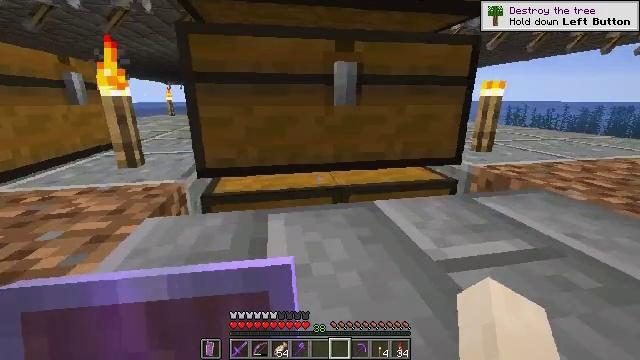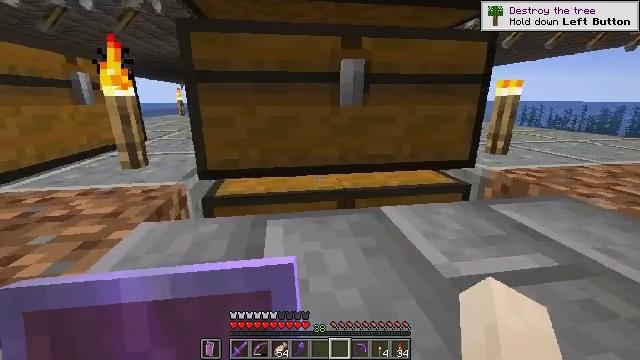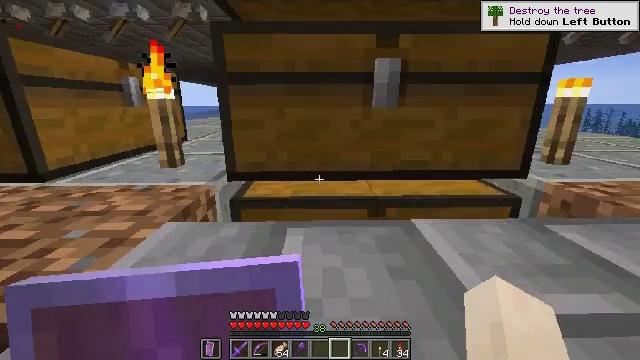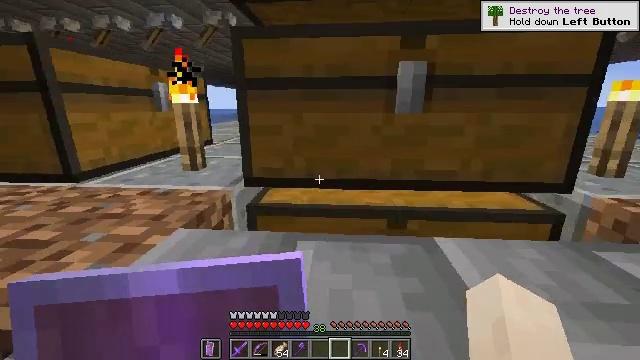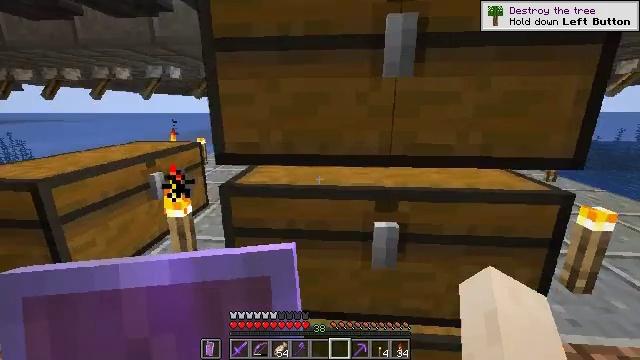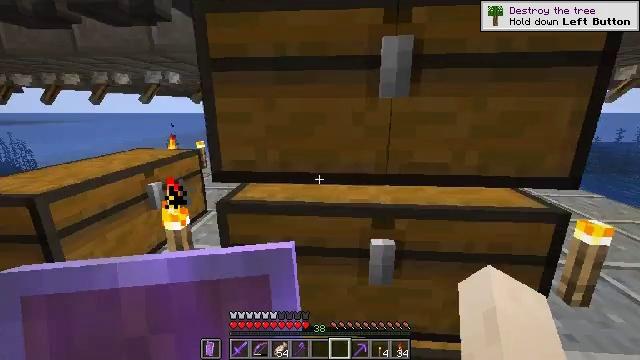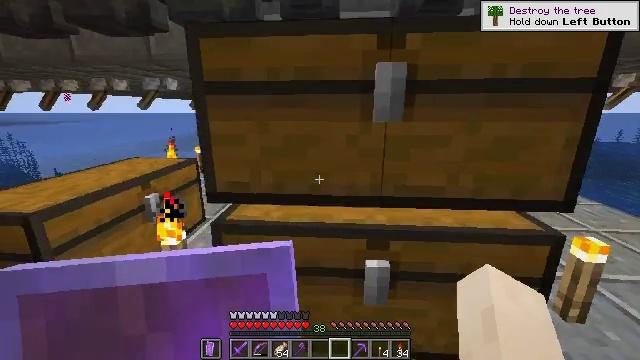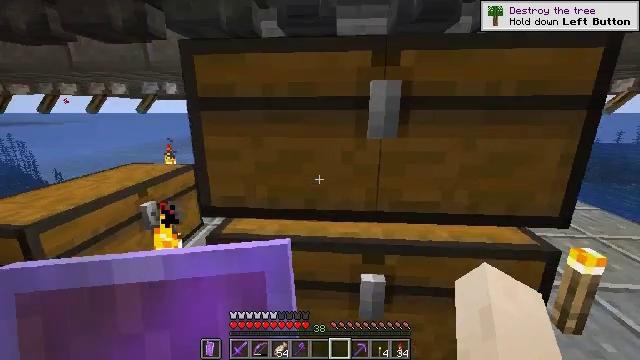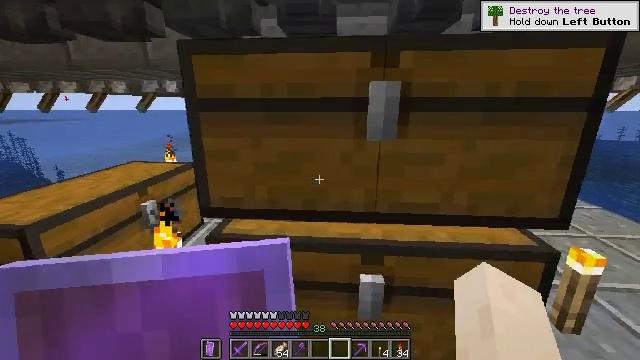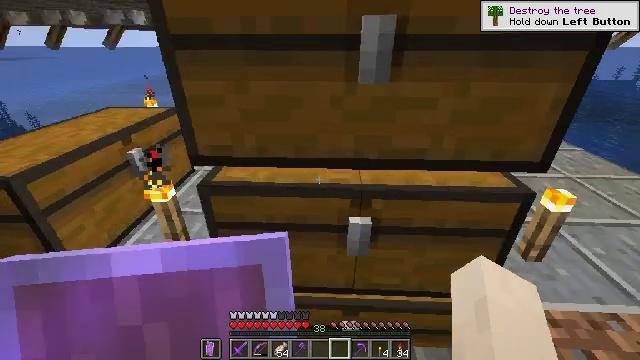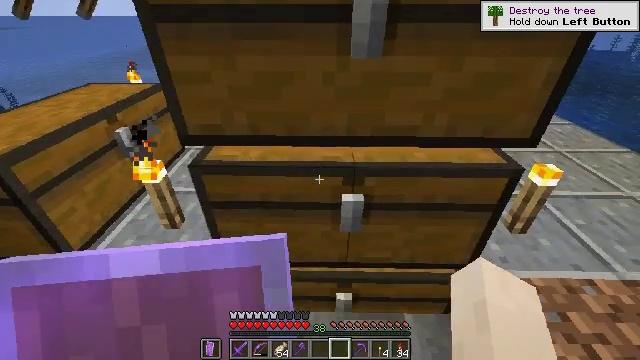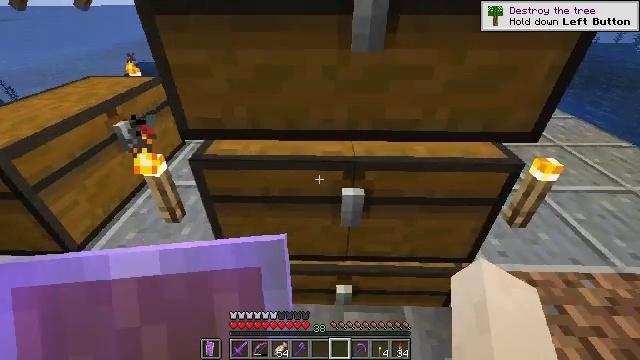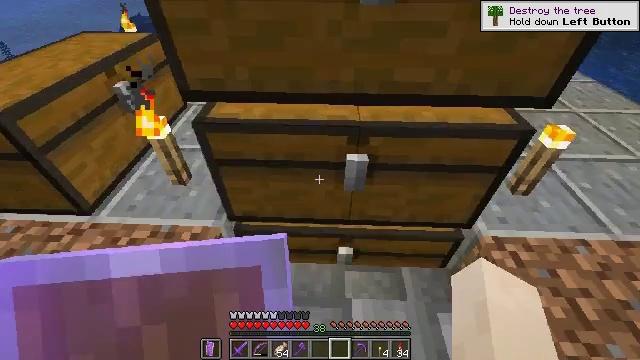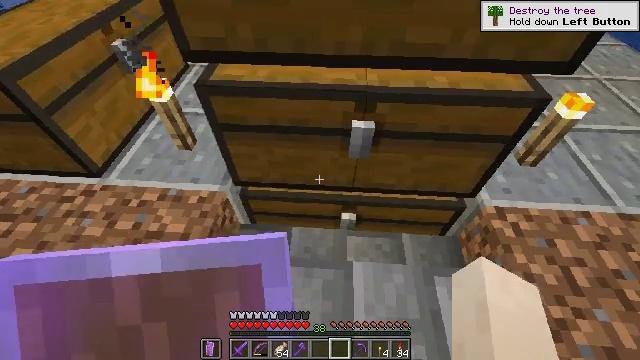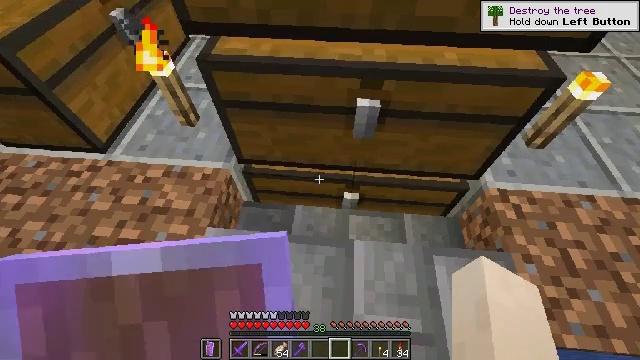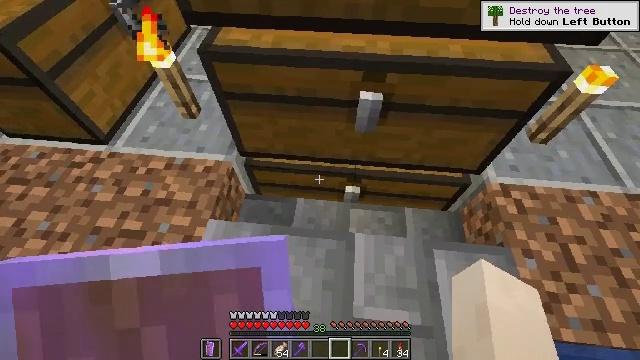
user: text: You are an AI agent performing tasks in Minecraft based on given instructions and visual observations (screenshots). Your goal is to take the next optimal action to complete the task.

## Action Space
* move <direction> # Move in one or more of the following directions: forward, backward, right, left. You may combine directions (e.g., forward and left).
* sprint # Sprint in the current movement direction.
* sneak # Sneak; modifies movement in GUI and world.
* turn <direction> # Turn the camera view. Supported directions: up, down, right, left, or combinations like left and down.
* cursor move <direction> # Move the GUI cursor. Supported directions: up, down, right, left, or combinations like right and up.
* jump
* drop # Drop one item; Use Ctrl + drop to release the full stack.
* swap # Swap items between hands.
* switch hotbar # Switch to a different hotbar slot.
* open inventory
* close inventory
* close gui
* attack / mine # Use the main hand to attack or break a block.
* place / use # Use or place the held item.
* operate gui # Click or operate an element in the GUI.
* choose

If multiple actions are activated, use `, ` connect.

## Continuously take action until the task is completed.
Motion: motion action
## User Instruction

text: craft item air
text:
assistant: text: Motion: turn left
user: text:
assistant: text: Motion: turn left
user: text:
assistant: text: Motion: turn left
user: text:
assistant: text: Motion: no_op
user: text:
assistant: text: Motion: no_op
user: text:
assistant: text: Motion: no_op
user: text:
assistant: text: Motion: no_op
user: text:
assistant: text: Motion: no_op
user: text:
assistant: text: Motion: turn right and down
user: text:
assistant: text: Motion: turn right and down
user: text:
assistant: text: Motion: turn down
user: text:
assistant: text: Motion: turn left and down
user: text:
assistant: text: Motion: turn left and down
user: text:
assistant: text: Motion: turn left and down
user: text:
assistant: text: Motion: turn down
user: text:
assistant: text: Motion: no_op
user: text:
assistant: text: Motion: no_op
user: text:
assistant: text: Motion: no_op
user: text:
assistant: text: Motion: no_op
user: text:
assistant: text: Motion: no_op
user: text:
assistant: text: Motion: no_op
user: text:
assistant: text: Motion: use / place
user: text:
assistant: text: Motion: use / place
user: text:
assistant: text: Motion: use / place
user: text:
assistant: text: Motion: no_op
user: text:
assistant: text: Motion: no_op
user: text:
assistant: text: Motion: no_op
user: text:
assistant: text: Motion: no_op
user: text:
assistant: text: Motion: no_op
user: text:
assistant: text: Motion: no_op